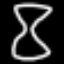
Label: hourglass